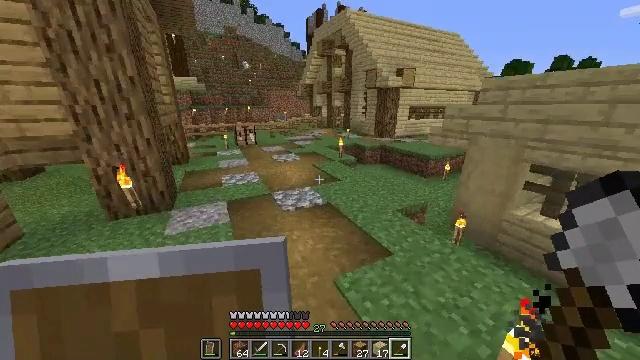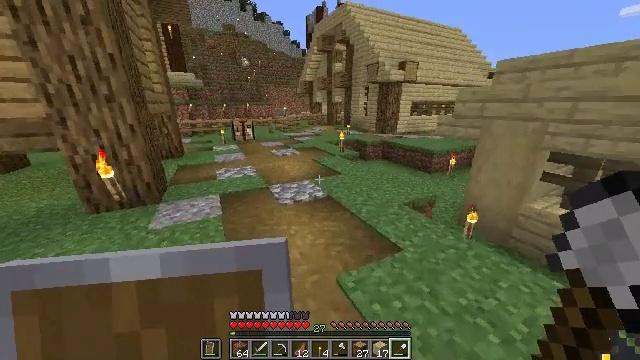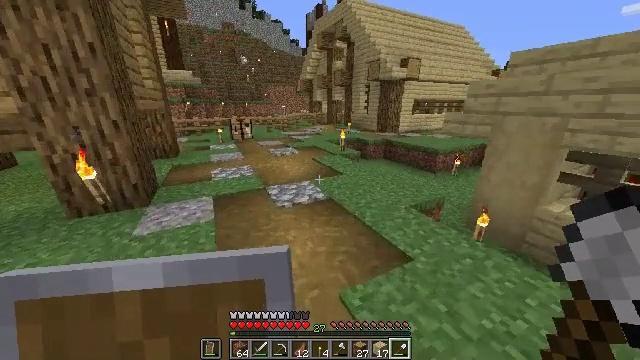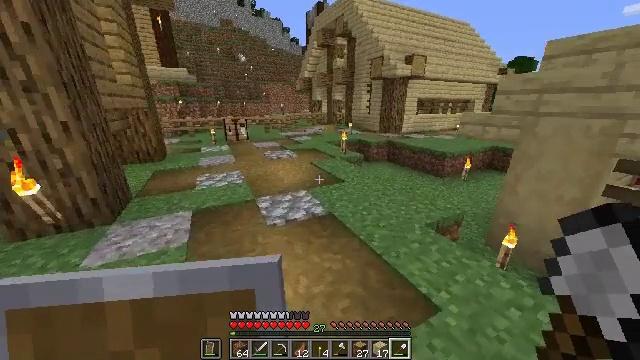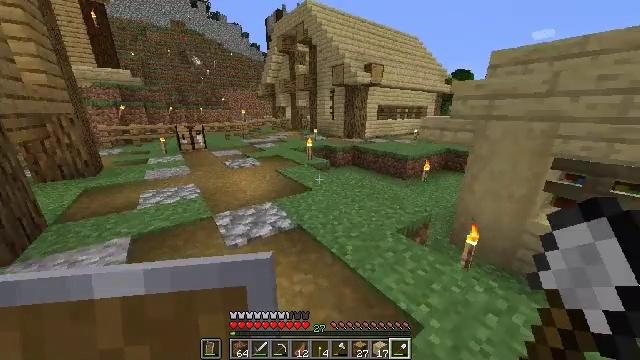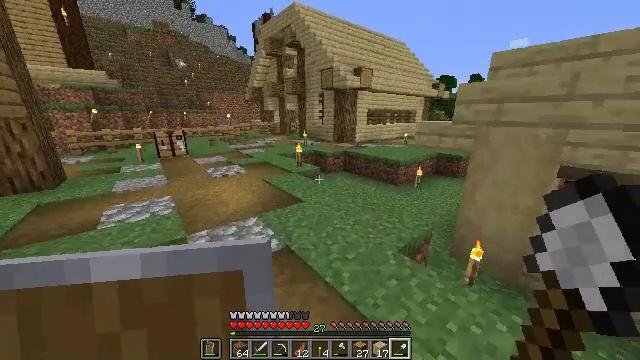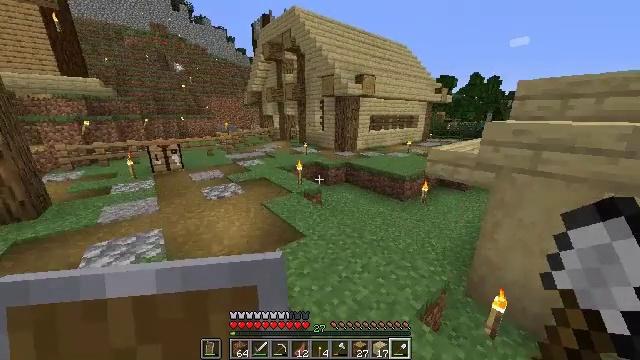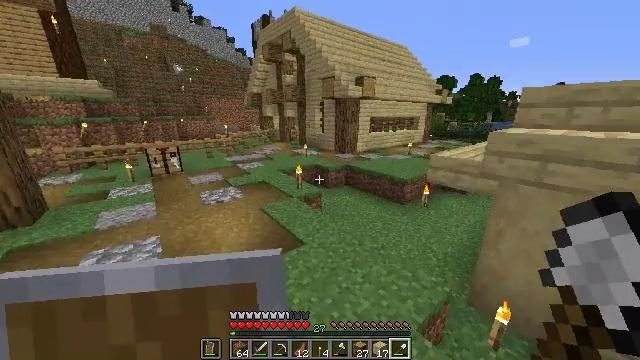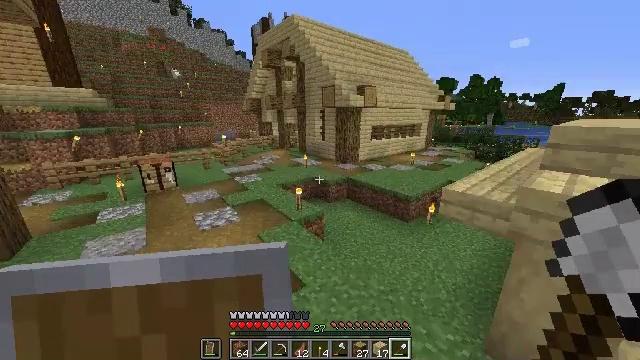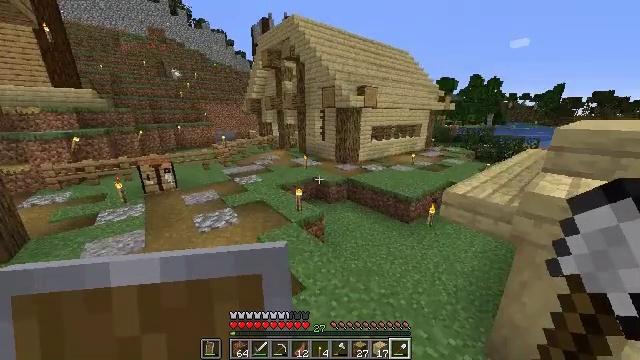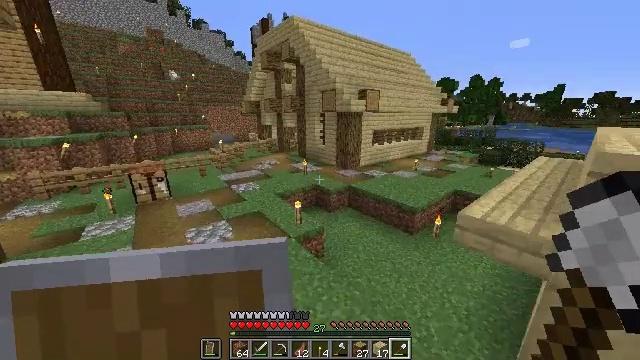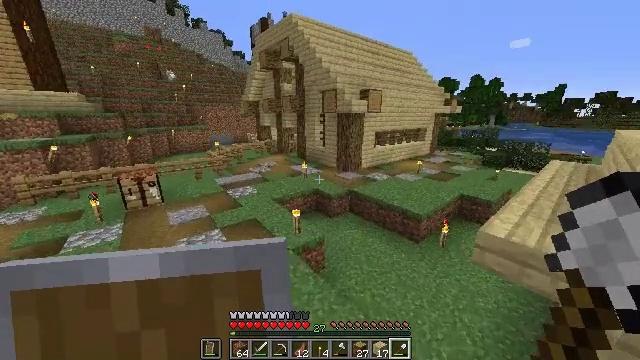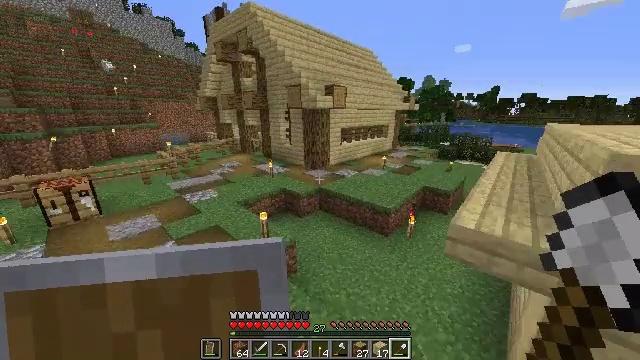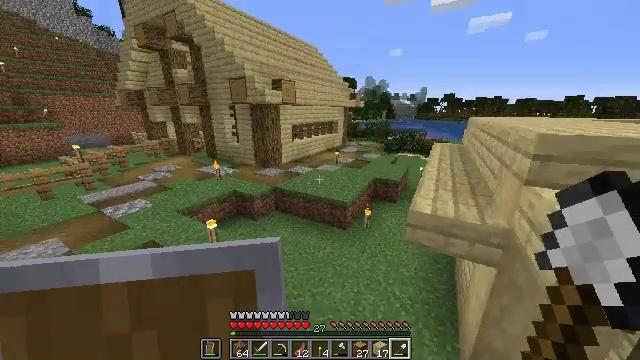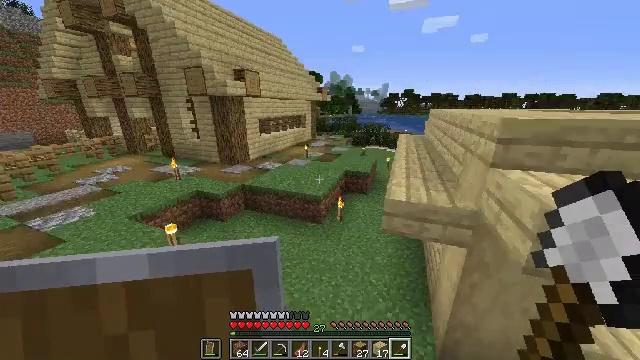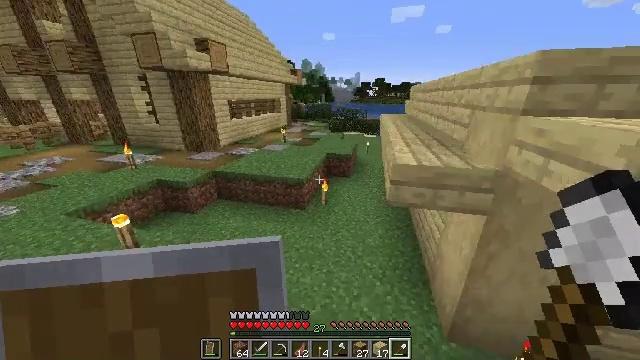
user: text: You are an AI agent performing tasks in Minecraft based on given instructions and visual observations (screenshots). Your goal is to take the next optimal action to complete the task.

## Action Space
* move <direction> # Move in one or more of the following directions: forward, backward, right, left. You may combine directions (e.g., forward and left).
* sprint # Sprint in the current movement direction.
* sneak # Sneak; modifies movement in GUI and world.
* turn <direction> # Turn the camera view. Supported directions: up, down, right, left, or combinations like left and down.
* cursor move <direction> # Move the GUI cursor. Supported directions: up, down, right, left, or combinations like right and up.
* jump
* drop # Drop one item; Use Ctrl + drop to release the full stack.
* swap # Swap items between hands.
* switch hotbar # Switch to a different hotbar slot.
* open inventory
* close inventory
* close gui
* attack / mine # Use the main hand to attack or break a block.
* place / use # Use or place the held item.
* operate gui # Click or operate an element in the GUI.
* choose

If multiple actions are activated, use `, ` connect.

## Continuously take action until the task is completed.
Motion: motion action
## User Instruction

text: Dig up the farmland.
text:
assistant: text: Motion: move forward
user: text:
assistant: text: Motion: move forward
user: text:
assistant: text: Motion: move forward
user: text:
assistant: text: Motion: move forward, turn right and up
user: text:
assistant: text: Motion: move forward, turn right
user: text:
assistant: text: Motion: move forward, jump
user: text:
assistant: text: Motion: move forward, jump
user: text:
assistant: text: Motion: move forward, jump
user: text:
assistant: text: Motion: move forward, jump
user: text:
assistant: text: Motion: move forward, jump
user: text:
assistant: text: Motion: move forward
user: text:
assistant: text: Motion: move forward, turn right
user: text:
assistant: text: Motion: move forward, turn right
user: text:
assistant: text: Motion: move forward, turn right and down
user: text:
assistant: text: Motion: move forward, turn right and down
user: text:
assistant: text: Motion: move forward, turn right and down
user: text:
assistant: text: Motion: move forward, turn right
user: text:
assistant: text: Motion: move forward
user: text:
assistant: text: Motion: move forward
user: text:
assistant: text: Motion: move forward
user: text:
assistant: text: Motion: move forward
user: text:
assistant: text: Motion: move forward
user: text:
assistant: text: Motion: move forward, turn left
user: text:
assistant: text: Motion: move forward, turn left
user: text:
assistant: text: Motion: move forward
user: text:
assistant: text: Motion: move forward
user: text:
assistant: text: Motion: move forward
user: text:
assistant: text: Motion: move forward
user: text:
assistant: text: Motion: move forward
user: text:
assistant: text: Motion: move forward, turn left, jump